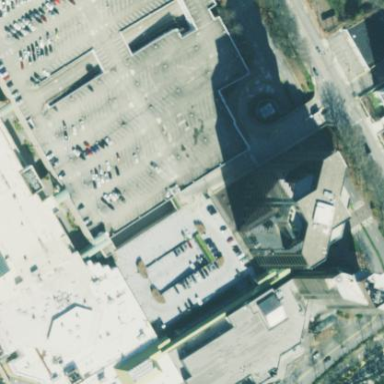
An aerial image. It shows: Multi-storey garage used for parking.